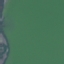
Land use / land cover: SeaLake